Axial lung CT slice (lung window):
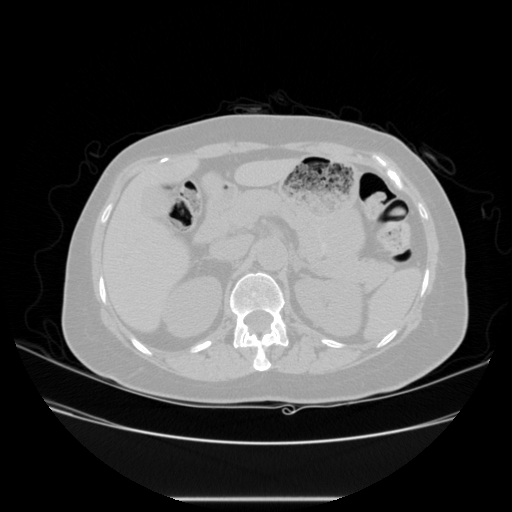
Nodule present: no